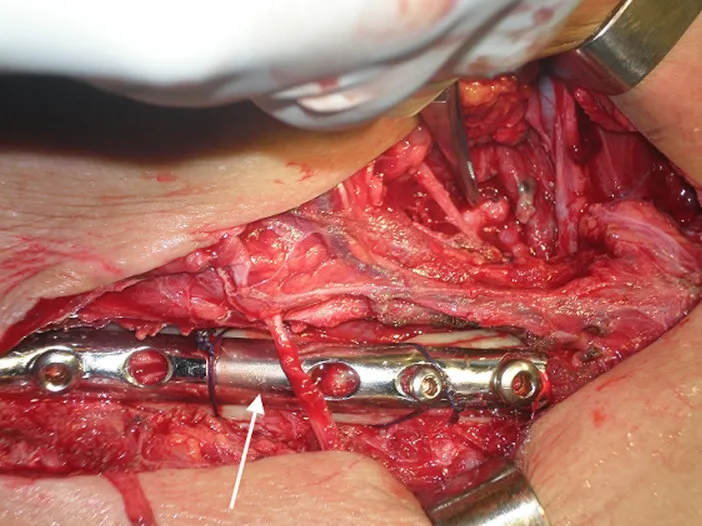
clavicular fixation with reconstruction plate after repair of the arterial injury.
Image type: medical_photograph (other_medical_photograph)